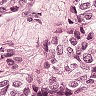
Metastatic tissue present: yes